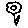
Label: flower